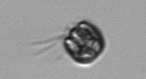
Label: Pyramimonas_morphotype1